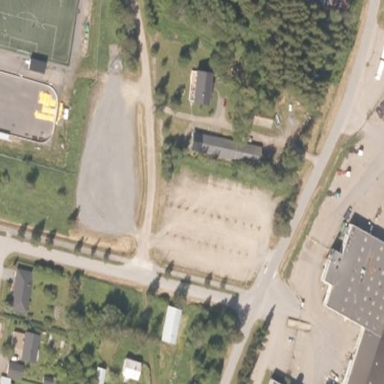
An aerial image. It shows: Parking area.